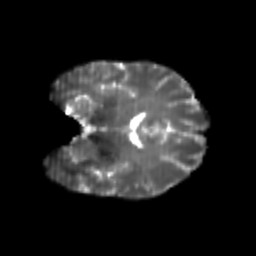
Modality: T2w
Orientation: coronal
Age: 21
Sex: female
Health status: healthy
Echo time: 0.074 s